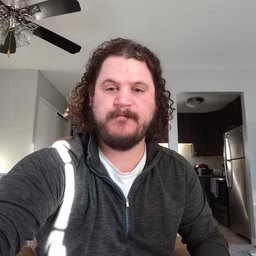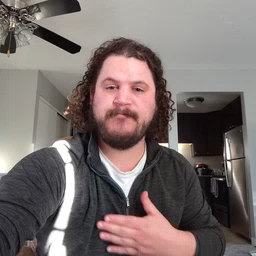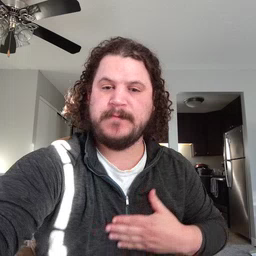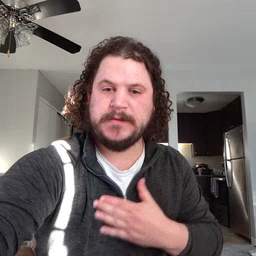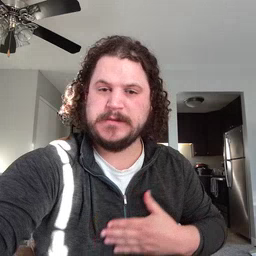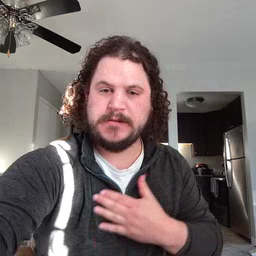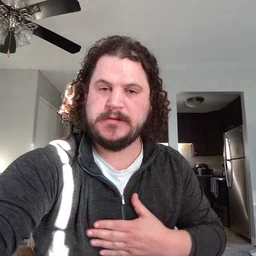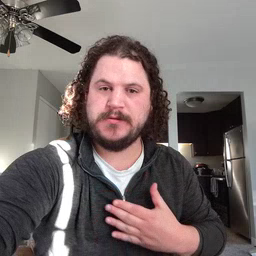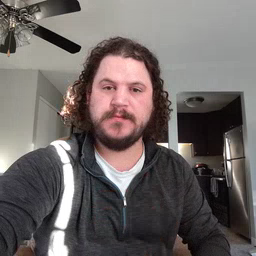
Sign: please